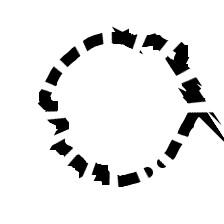
Shape: circle